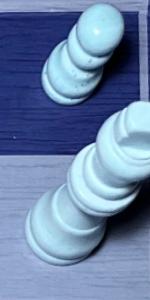
Label: King_White